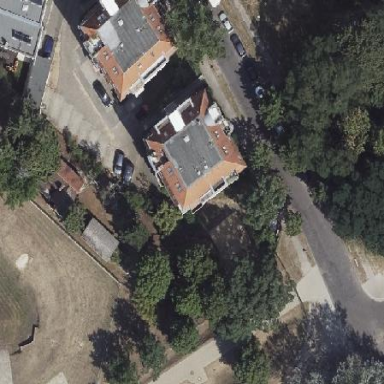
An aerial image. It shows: Quadruple saltbox roof shape on apartment building.